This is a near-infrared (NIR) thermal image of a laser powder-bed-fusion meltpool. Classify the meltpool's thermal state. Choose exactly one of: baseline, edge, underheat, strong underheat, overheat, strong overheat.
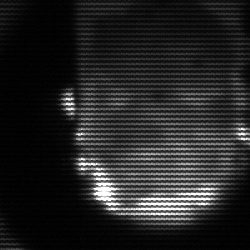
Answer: baseline